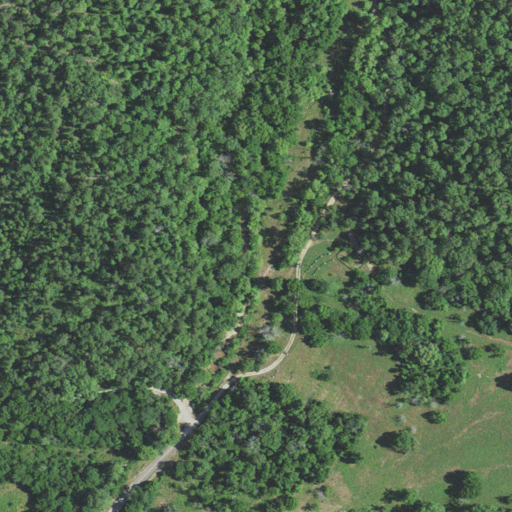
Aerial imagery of valley in Missouri named Midco Hollow containing deciduous forest, open development, pasture, and mixed forest